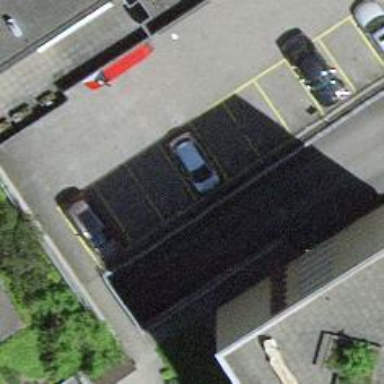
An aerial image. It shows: Group of garages.